Field crop: tomato
Growth stage: 1
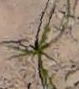
Species: cyperus